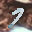
Label: 7